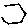
Label: hexagon